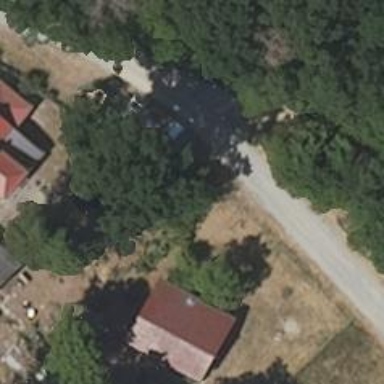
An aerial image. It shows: Residential road.